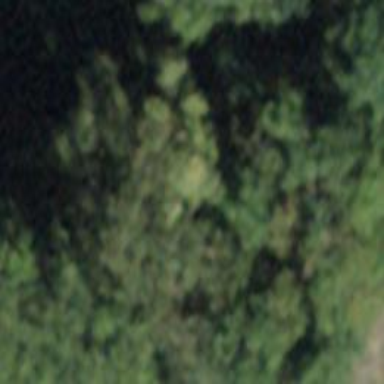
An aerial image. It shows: Forest area.